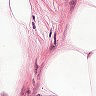
Metastatic tissue present: no